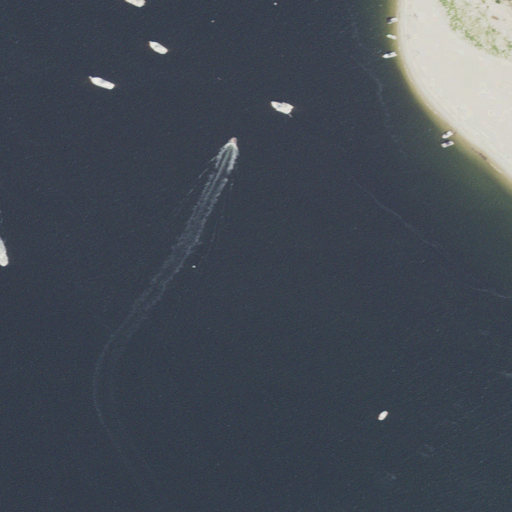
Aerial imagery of cape in Massachusetts named Sandy Point containing open water, barren land, and grassland